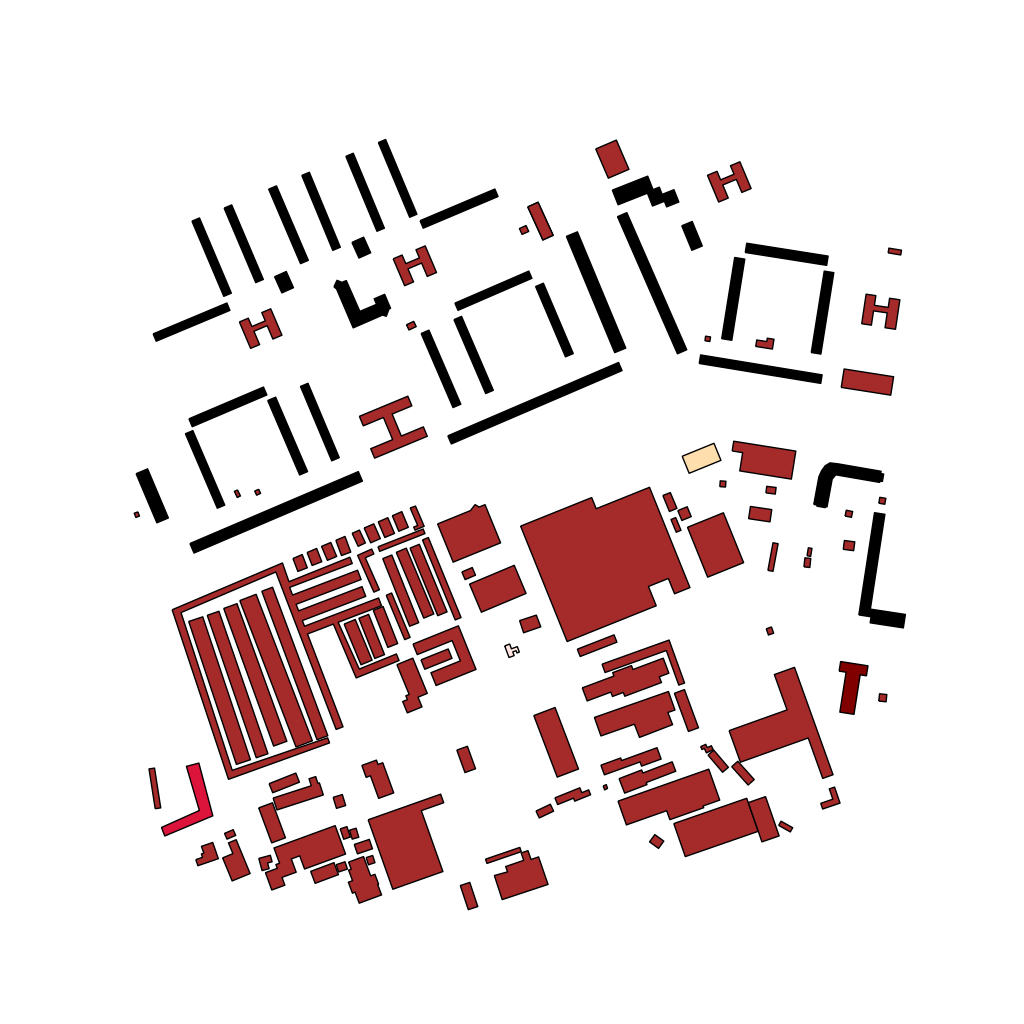
Tags: overhead vector_map, business, industrial, recreation, residential, modern, soviet, high_rise, individual_rise, low_rise, medium_rise, density_2, Building, Church, Facility, Fire, Gas, Supermkt, 1.0 km²